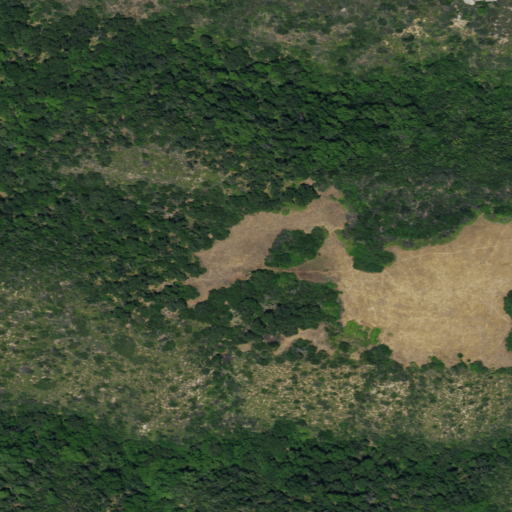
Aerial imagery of plain(s) in California named Huffs Hole containing evergreen forest, shrub, mixed forest, and grassland